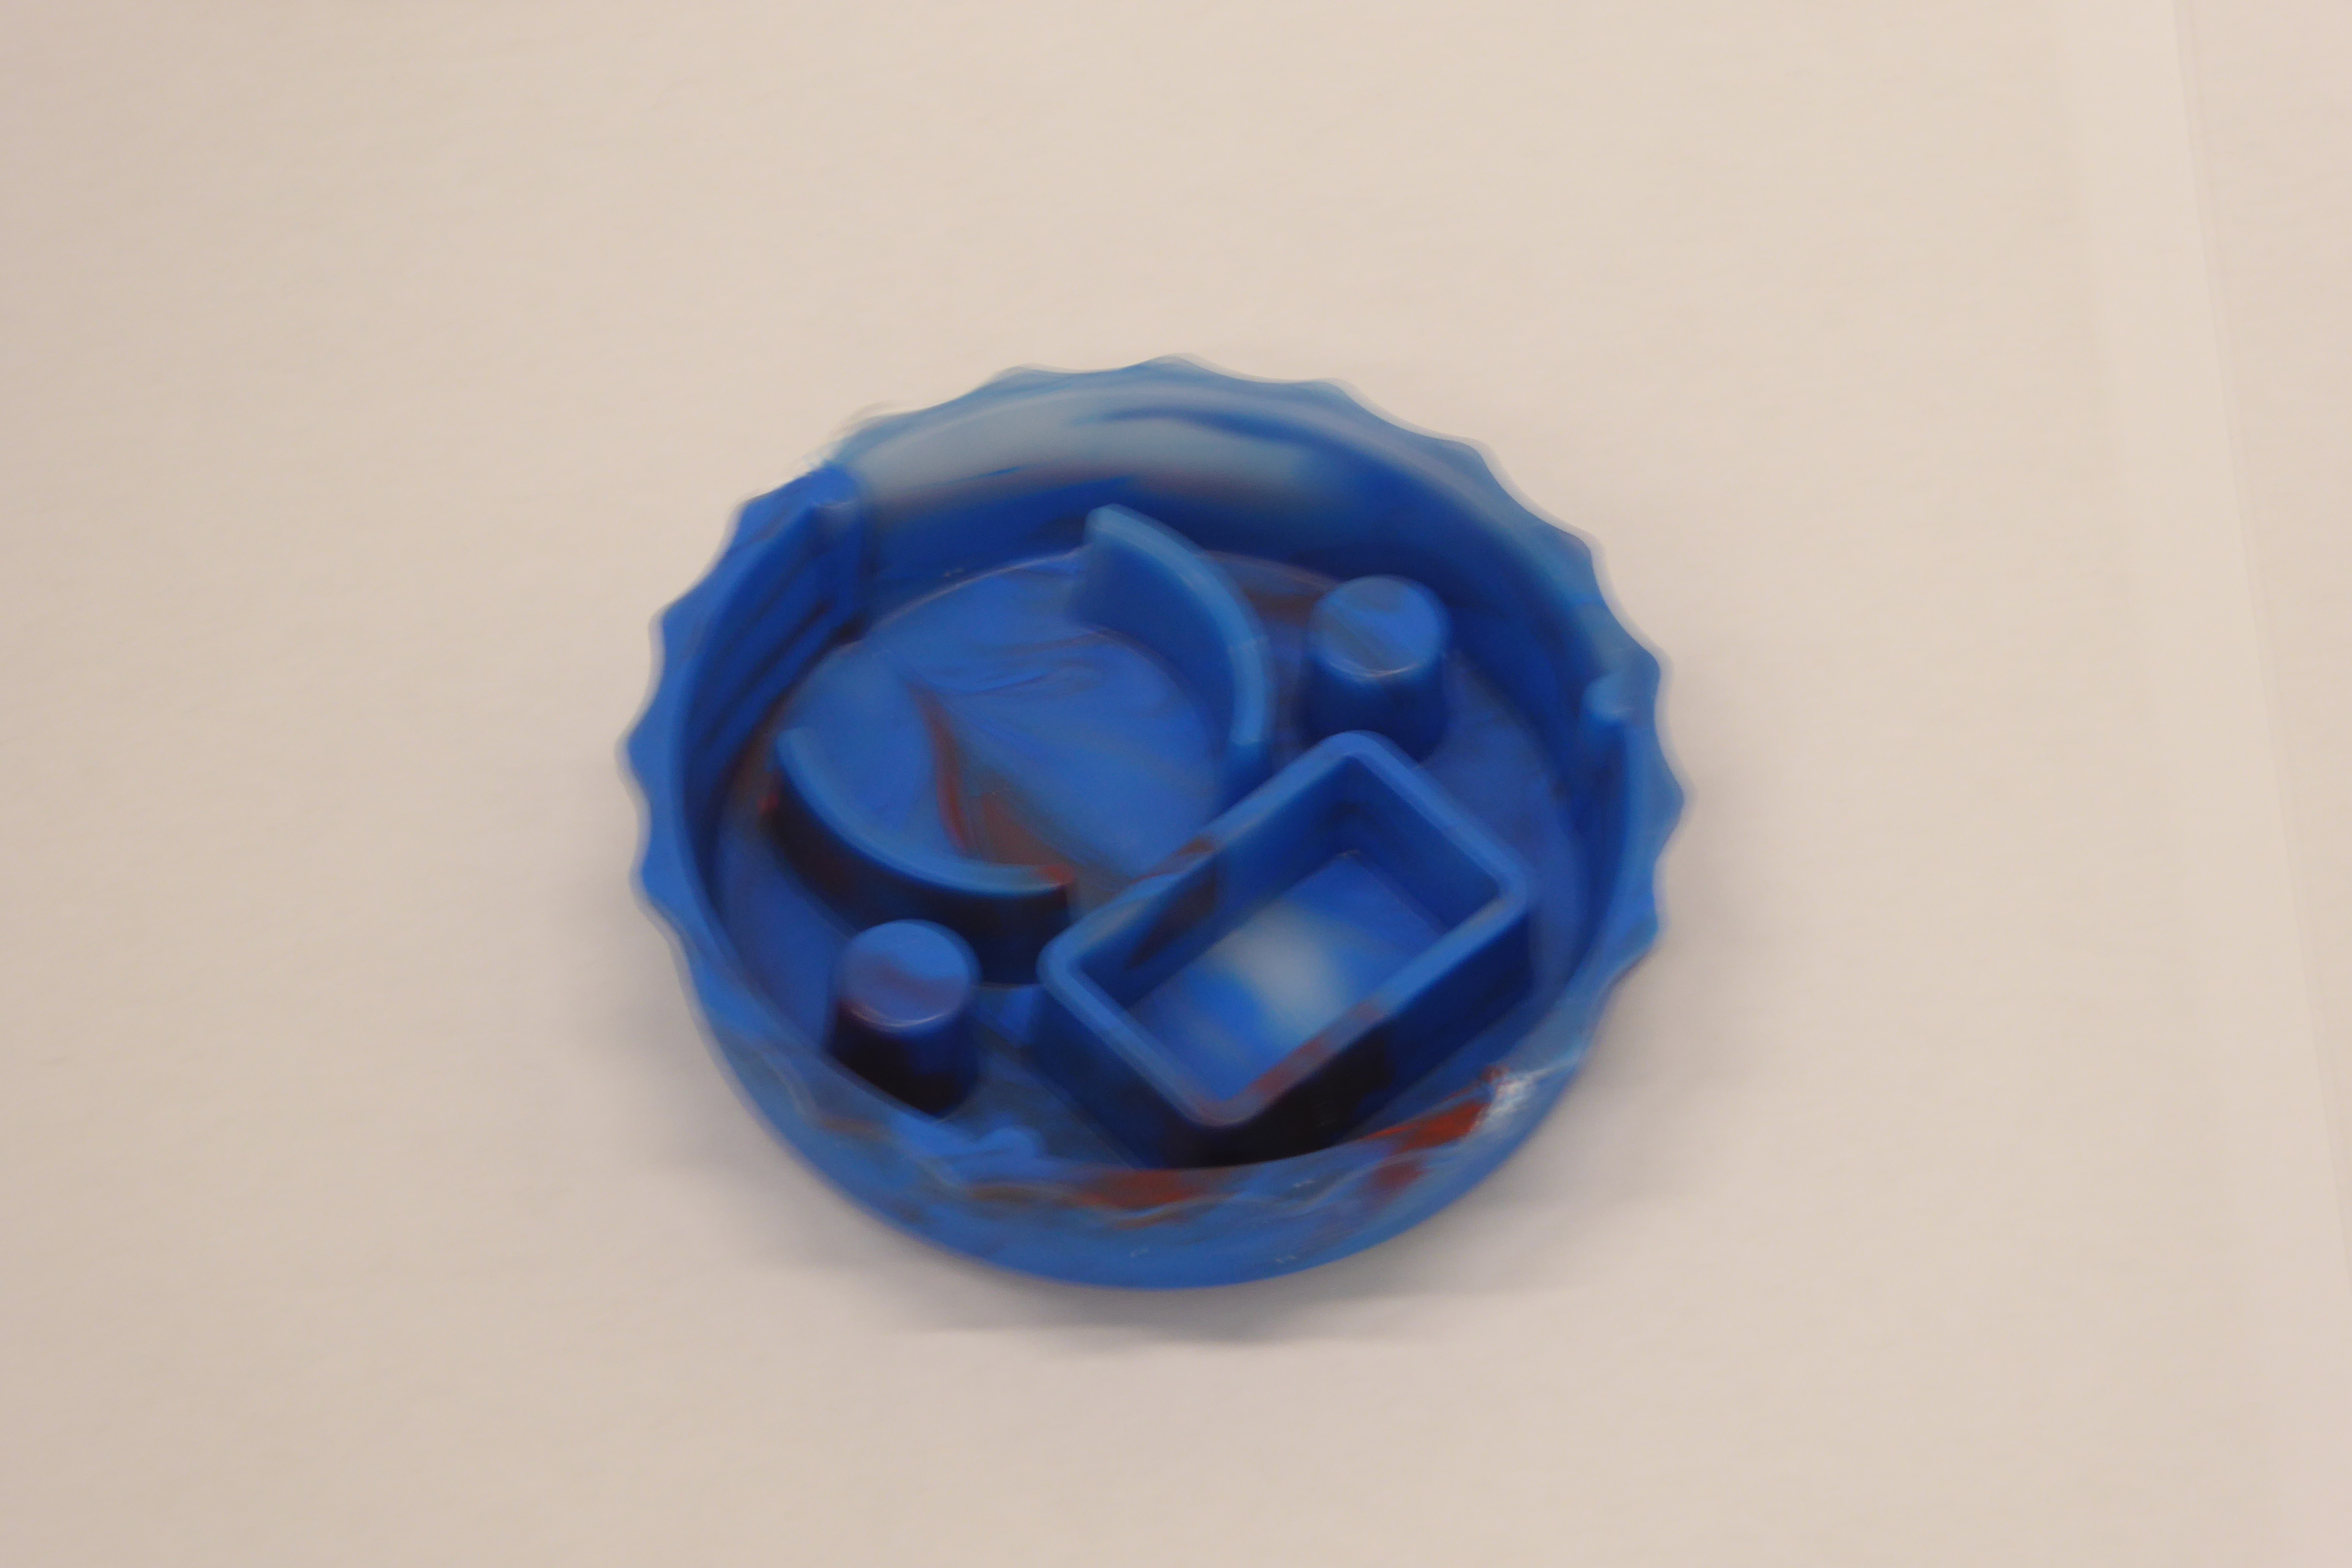
Label: Bottle Opener - Cover